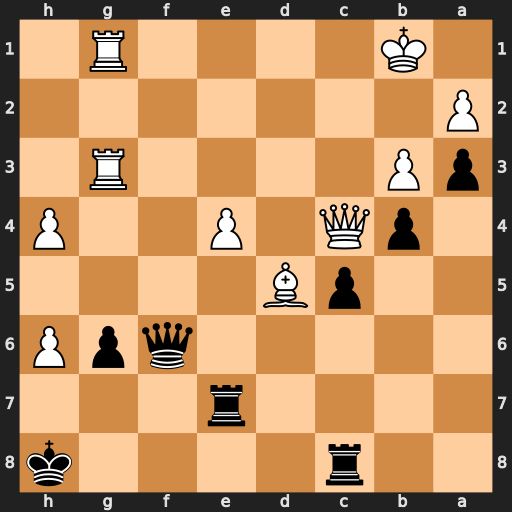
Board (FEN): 2r4k/4r3/5qpP/2pB4/1pQ1P2P/pP4R1/P7/1K4R1
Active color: b
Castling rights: -
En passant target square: -
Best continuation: Qb2#